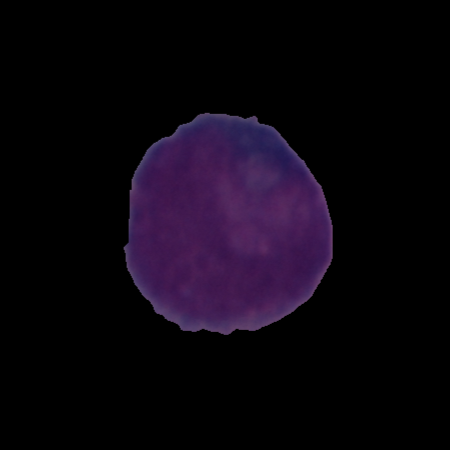
Label: cancer